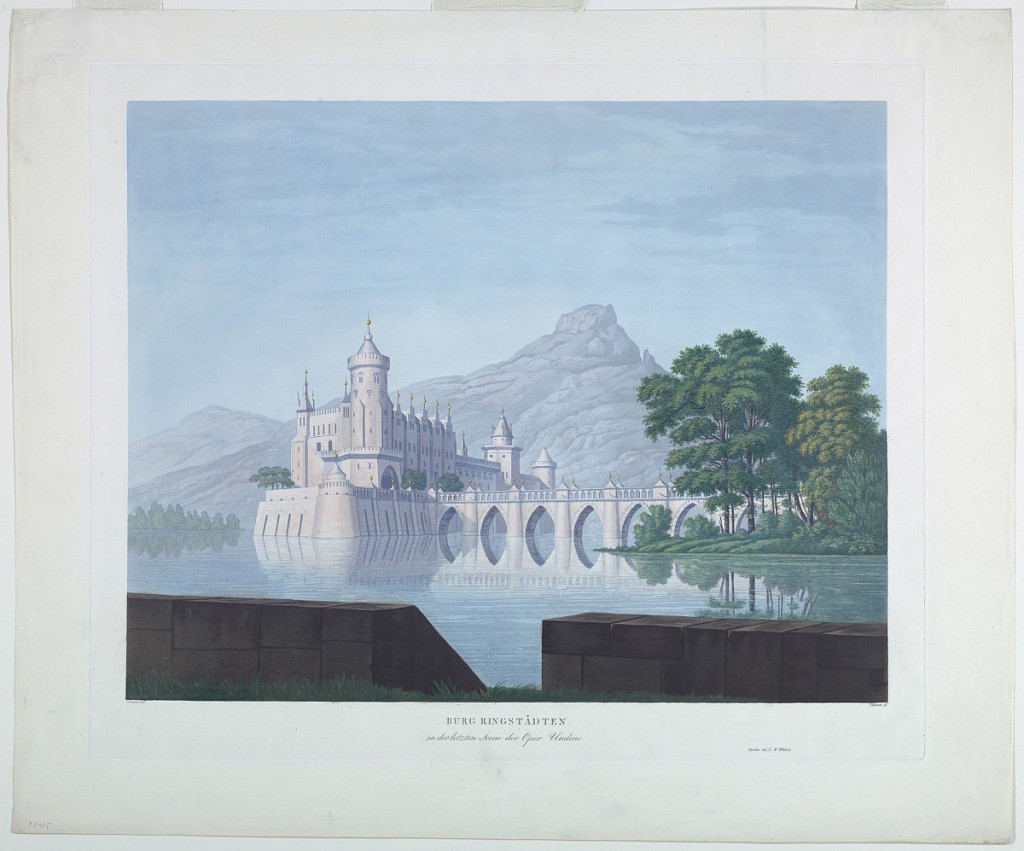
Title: Stage Design: Ringstadten Castle, for the Last Scene of Undine
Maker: Karl Friedrich Schinkel, German, 1781–1841
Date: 1816
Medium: Colored acquatint
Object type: Print
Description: Horizontal rectangle. A large castle is seen on a promentory in a lake, approached by a fortified bridge. A barren mountain in the backgrond. Below, artists' and publisher's names and the title: "BURG RINGSTADTEN / in der letzten Scene der Oper Undine"